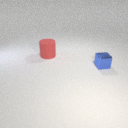
small blue metal cube to the right of large red rubber cylinder